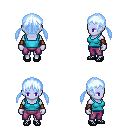
a pixel art fantasy rpg character, female body template, dark elf, purple skin, teal pirate shirt, magenta pants, white cyan twin-tailed hairstyle, leather bracers, ghillies, four views (front, back, left, right), 2x2 character sprite sheet, small pixel art, hard edges, no anti-aliasing